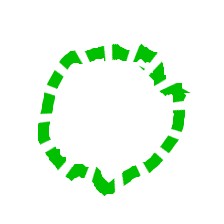
Shape: circle